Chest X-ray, PA view. Patient: 29 years old, sex M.
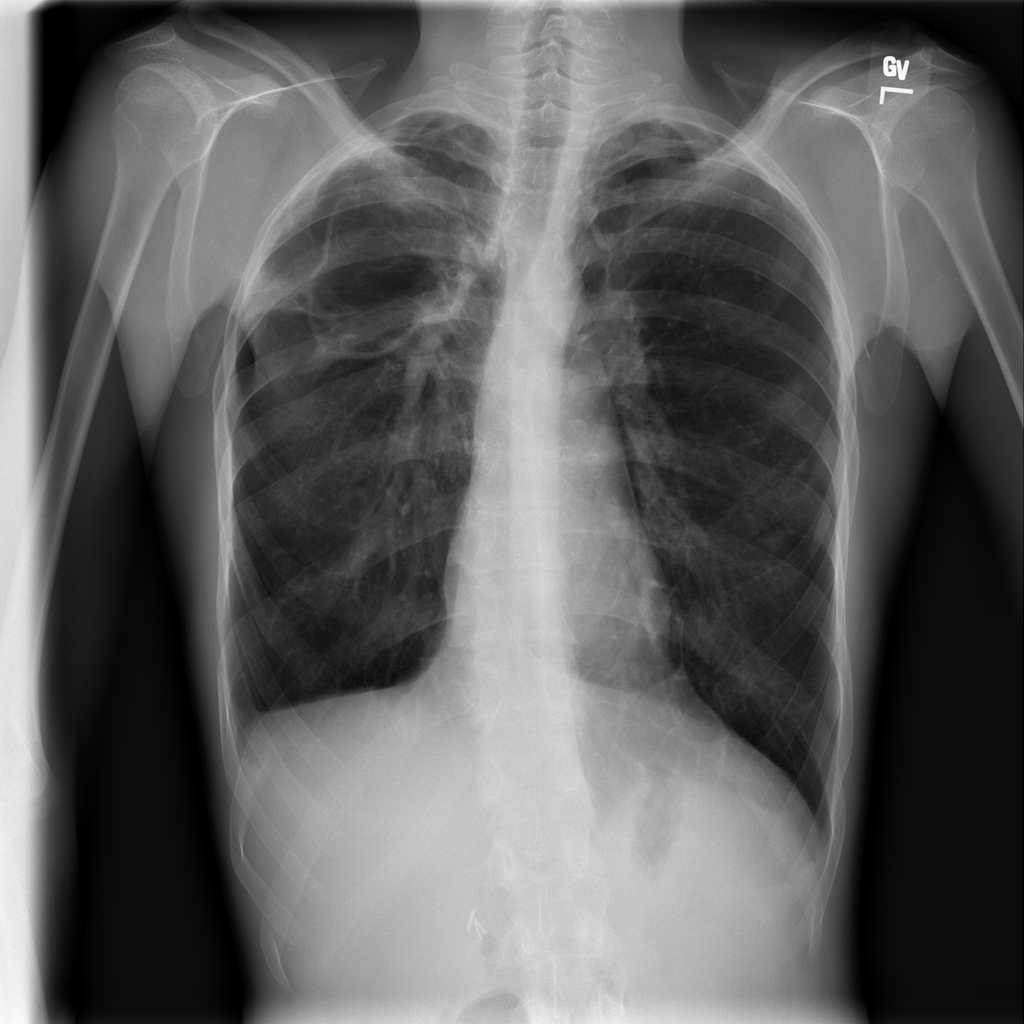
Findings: Fibrosis, Pleural_Thickening